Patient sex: M
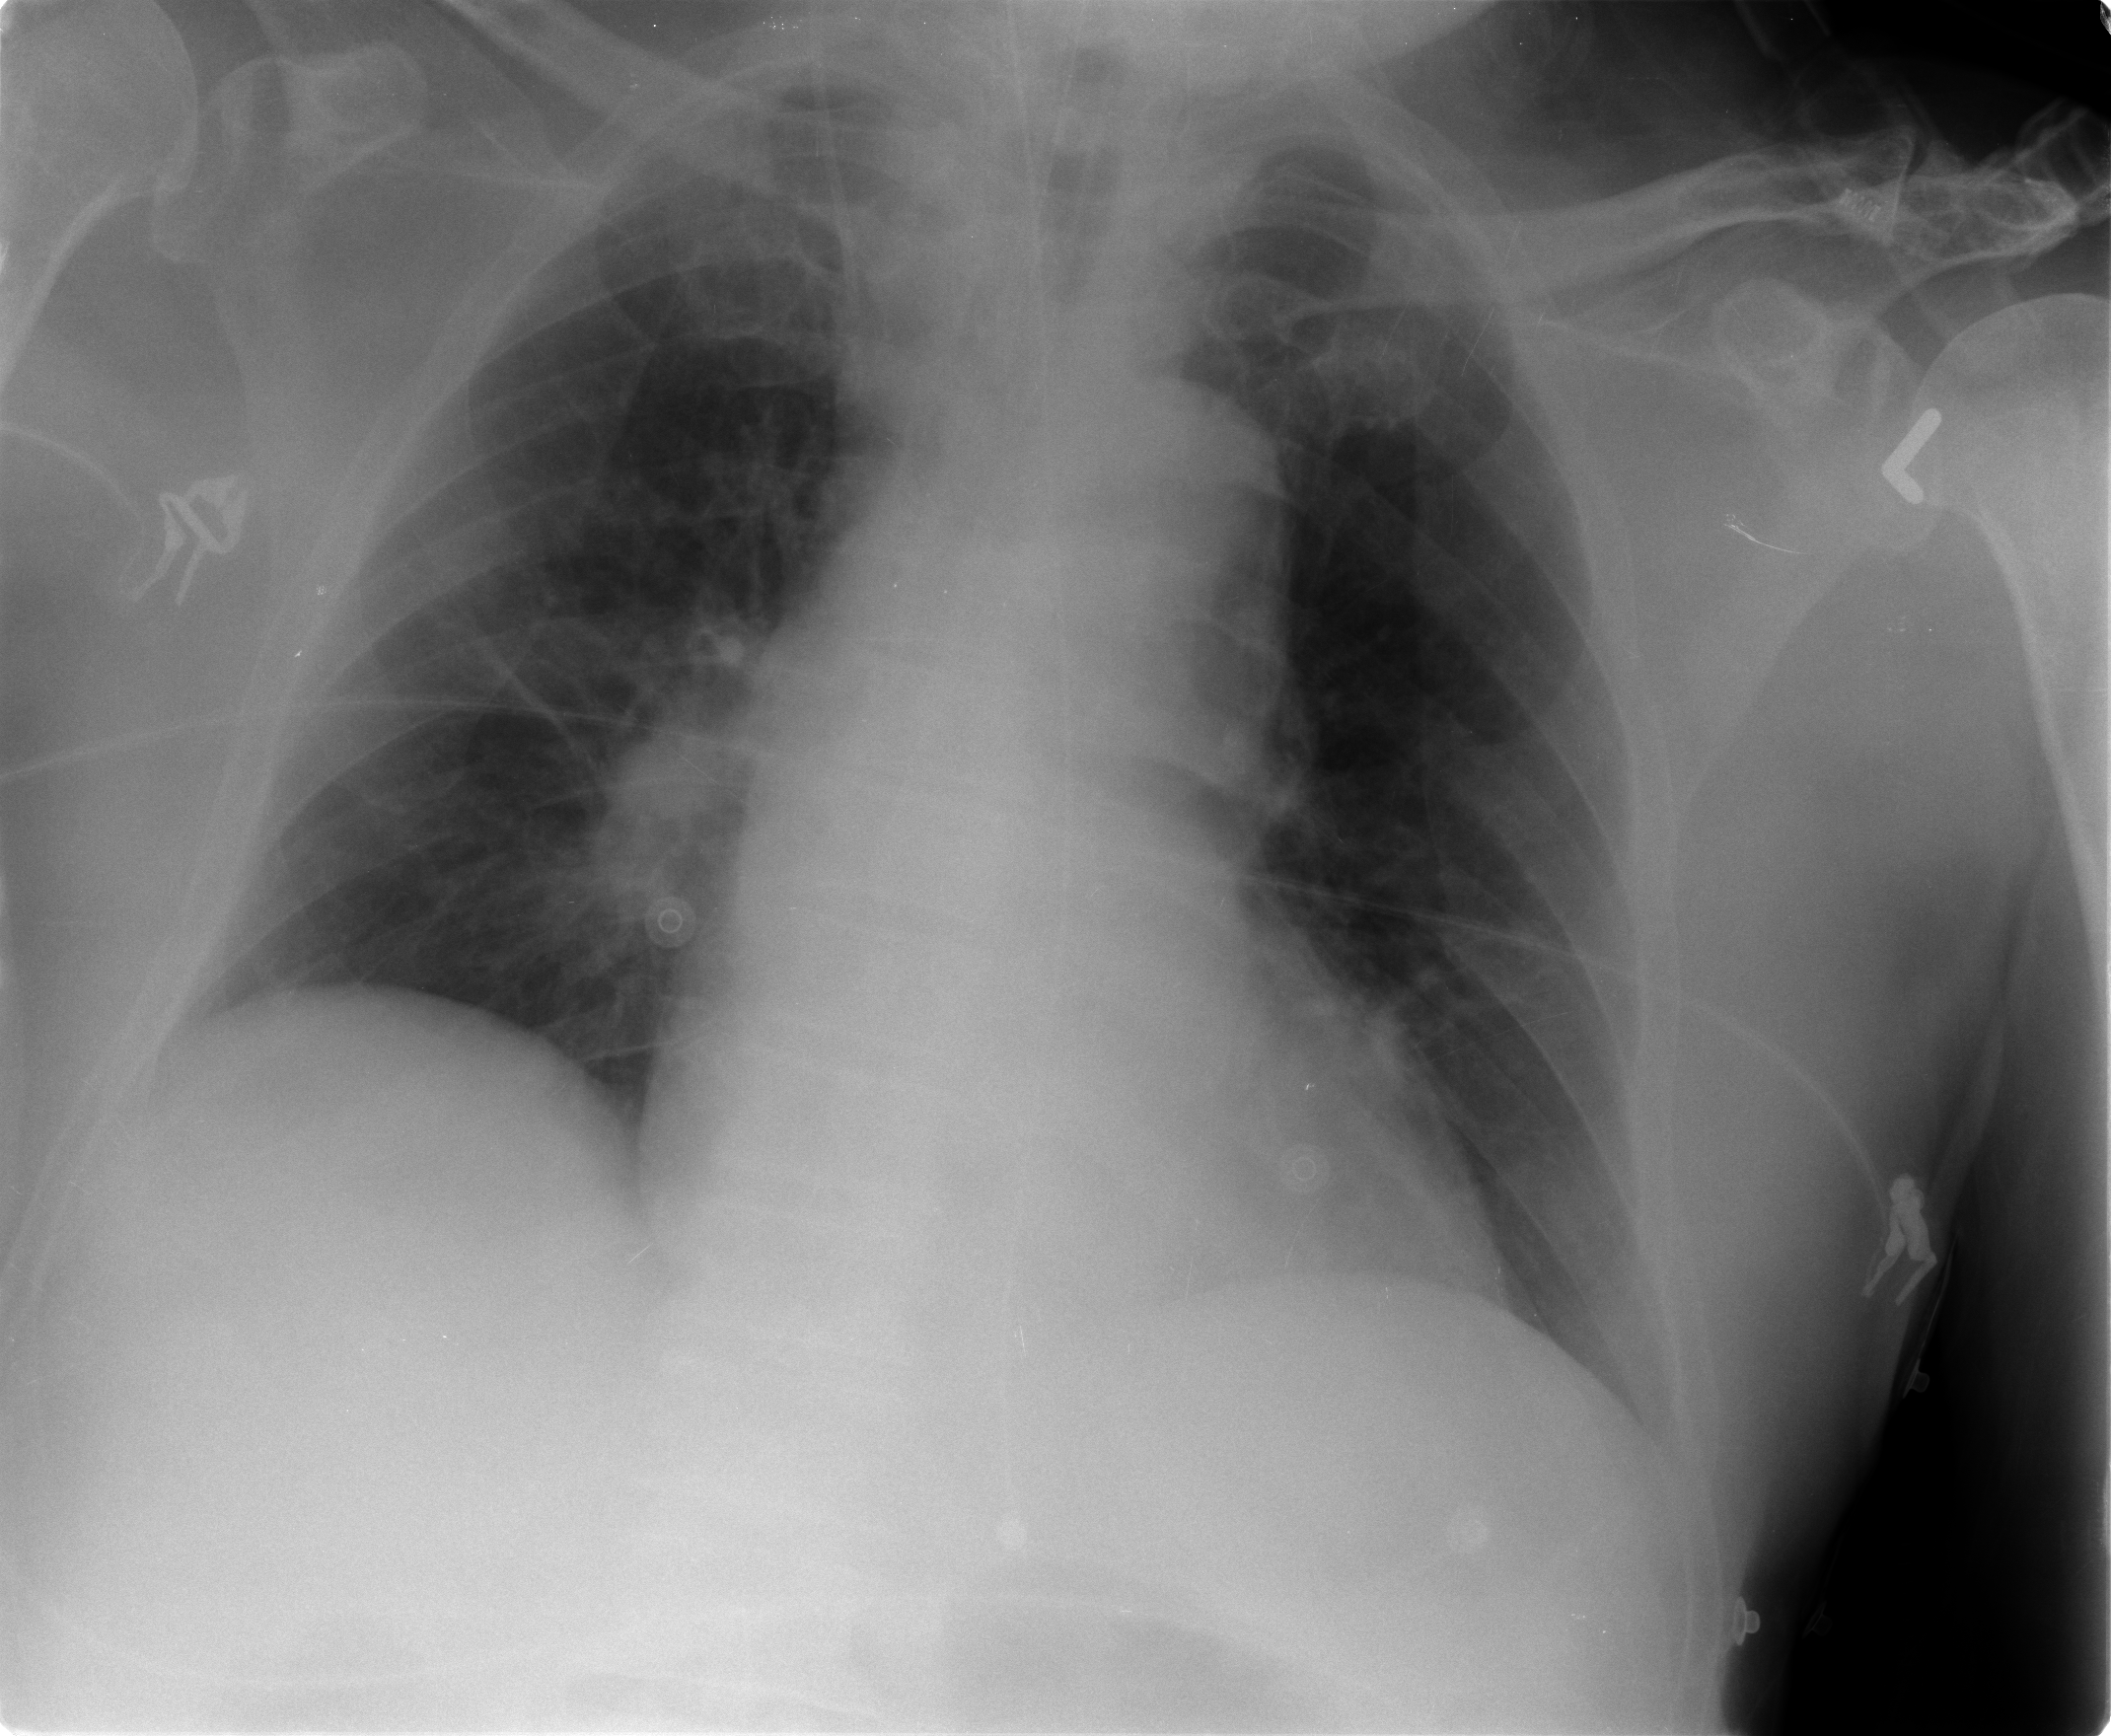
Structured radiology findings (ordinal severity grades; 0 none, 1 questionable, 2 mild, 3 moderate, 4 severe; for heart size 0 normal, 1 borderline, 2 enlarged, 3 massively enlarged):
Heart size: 0
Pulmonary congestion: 2
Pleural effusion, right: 0
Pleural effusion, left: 0
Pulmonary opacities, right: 0
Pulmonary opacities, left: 0
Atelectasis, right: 0
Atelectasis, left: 0